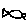
Label: fish